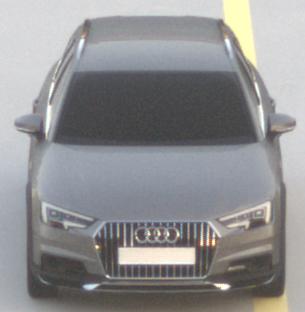
Make: Audi
Model: A4 Allroad 45 TFSI
Detailed model: A4 (B9) allroad
Model produced from: 2019/02
Model produced until: 2019/05
Doors: 5
Color: gray
Road condition: dry road
Daytime: sunrise or sunset
Contrast: low contrast